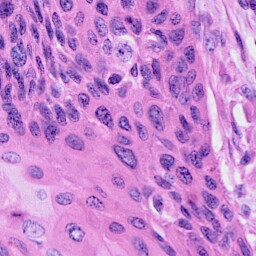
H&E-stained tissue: Cervix